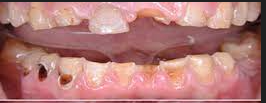
Condition: Caries